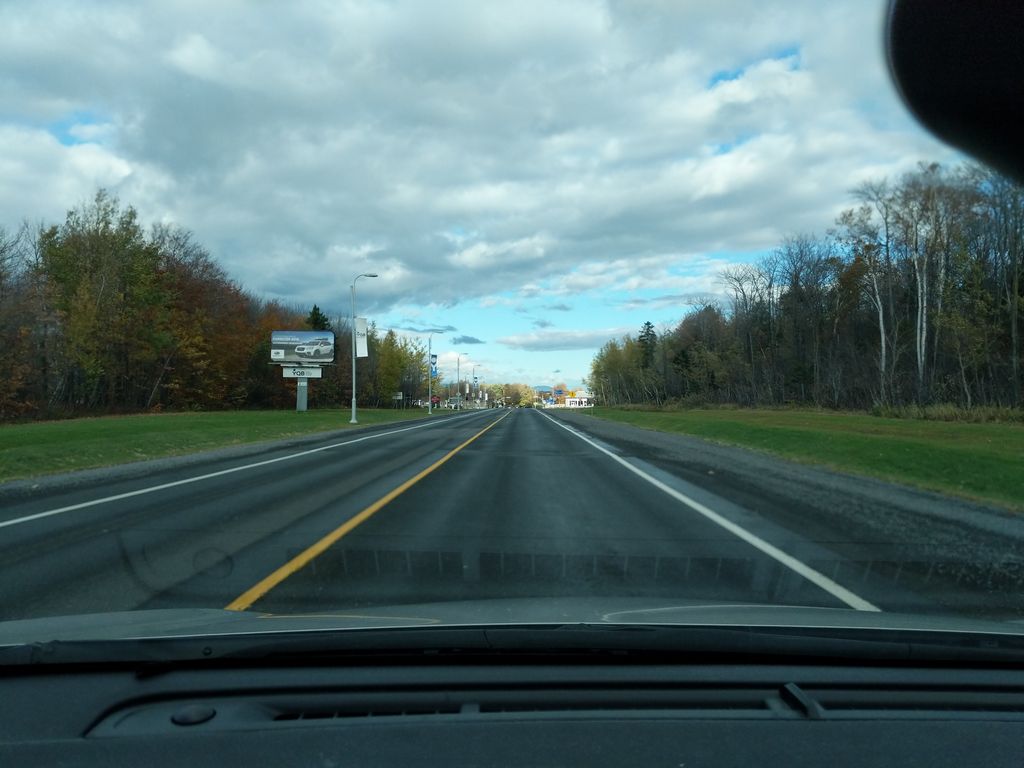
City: quebec_city